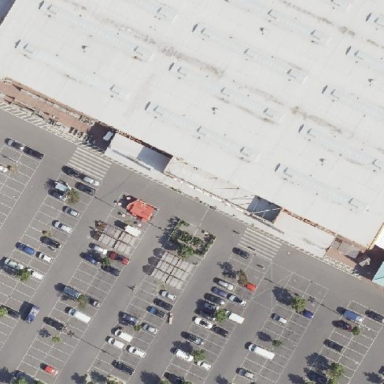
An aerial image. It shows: View of roof of building.